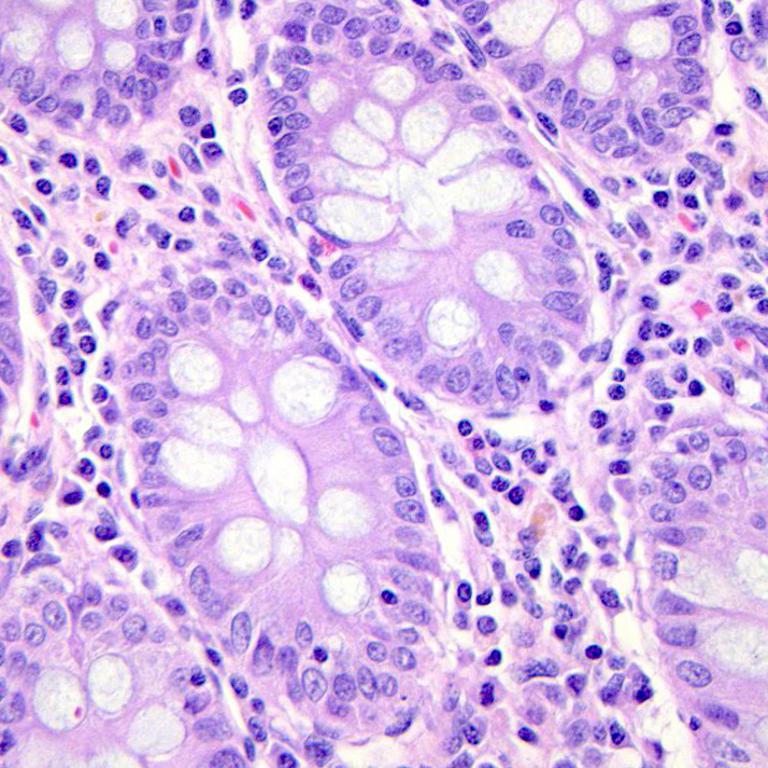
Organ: colon
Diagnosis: benign